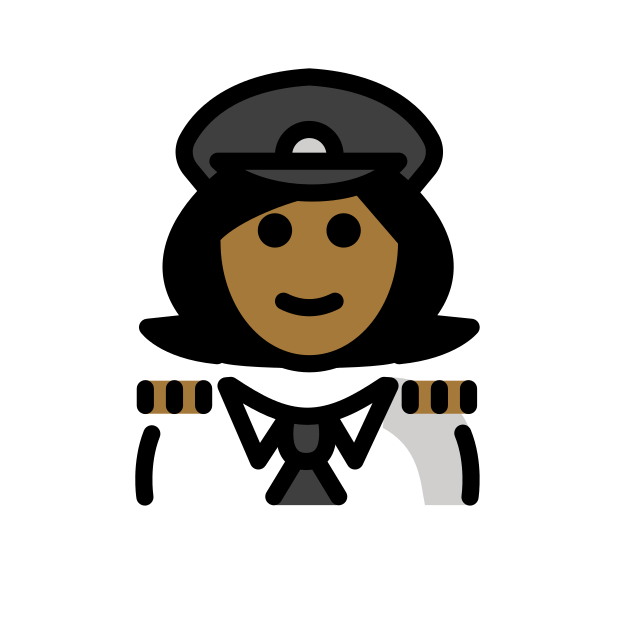
woman pilot: medium-dark skin tone